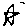
Label: star